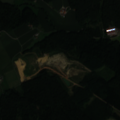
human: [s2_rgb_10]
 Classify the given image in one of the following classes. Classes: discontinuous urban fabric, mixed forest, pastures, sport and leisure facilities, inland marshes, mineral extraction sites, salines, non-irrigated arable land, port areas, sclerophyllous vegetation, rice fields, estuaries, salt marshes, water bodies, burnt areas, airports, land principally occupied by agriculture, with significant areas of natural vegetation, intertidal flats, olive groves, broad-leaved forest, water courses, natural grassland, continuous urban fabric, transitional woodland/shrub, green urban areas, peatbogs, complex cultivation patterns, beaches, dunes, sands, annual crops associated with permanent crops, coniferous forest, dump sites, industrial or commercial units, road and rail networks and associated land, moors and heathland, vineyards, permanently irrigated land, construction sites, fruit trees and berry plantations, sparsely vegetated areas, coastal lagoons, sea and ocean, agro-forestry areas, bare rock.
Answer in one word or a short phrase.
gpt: mineral extraction sites, complex cultivation patterns, mixed forest